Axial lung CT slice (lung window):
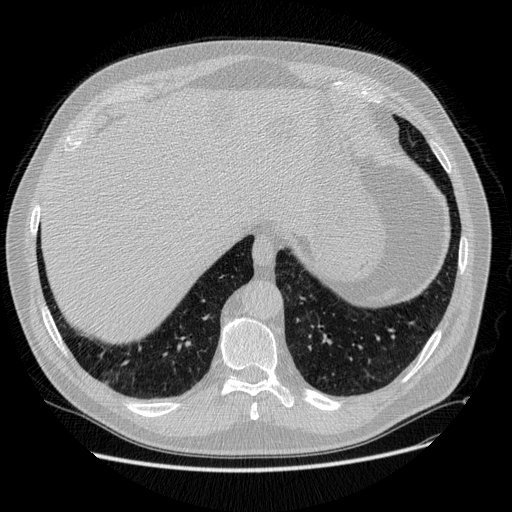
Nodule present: no